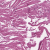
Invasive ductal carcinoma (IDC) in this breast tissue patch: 0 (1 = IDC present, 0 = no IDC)